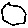
Label: hexagon